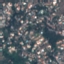
Label: Residential